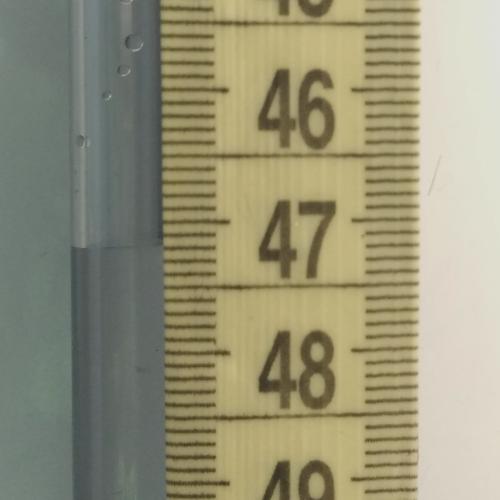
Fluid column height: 47.2 cm